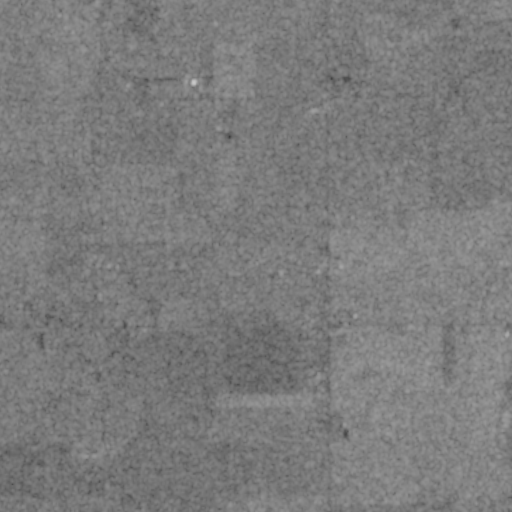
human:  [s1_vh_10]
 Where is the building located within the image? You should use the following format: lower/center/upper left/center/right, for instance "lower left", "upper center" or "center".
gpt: The building is located in the upper left of the image.
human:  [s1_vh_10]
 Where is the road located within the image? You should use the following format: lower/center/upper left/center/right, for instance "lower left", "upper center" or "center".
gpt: There is no road in the image.

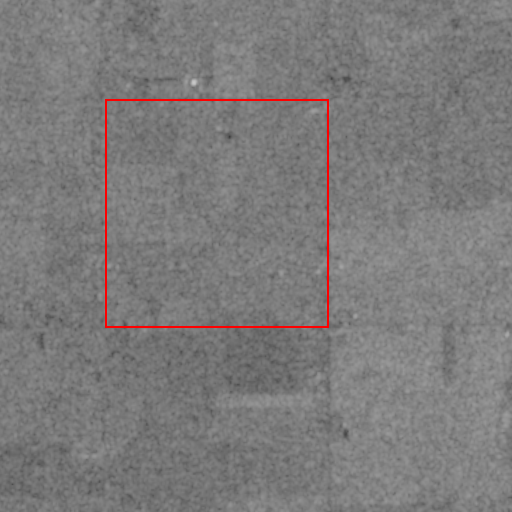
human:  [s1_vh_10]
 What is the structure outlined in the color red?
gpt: The structure outlined in red is a crop field.
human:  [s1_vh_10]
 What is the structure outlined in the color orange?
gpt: There is no orange outline.